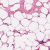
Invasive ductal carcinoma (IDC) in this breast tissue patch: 0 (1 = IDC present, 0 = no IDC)